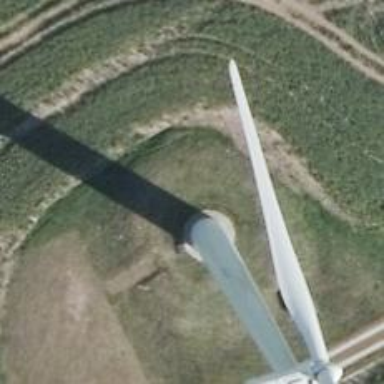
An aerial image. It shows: Wind generator powered by horizontal axis wind turbine.